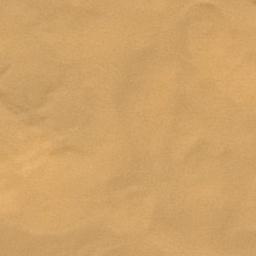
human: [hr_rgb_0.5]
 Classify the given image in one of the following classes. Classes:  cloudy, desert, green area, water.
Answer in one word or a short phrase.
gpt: desert